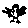
Label: bird